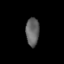
Tissue: lung
Cell type: Epithelial cells
Senescence score: 0.1572
Nuclear area (px): 370
Mean DAPI intensity: 99.743